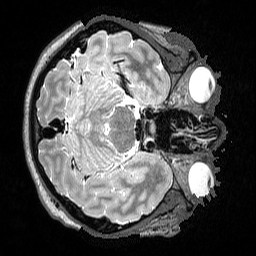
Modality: T2w
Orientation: axial
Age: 27
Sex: female
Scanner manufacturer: siemens
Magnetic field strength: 3 T
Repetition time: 3.2 s
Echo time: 0.564 s